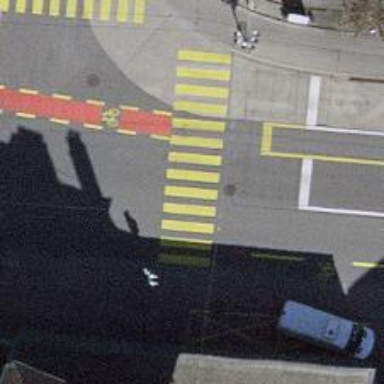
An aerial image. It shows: Marked crossing on footway. The crossing has visible markings.